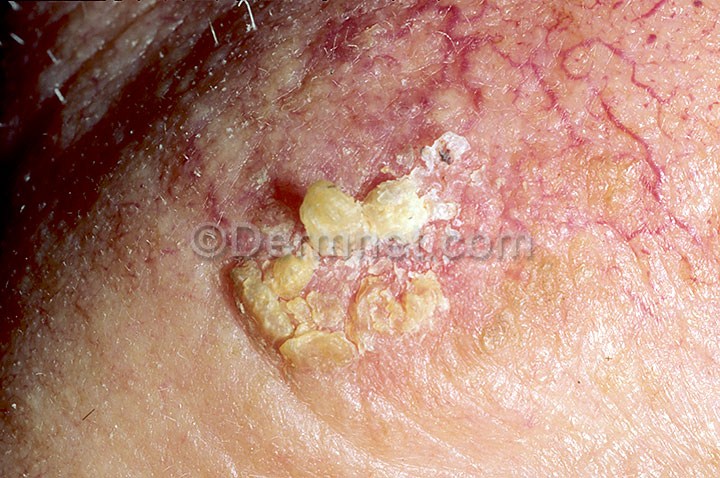
Disease: Actinic Keratosis Basal Cell Carcinoma and other Malignant Lesions